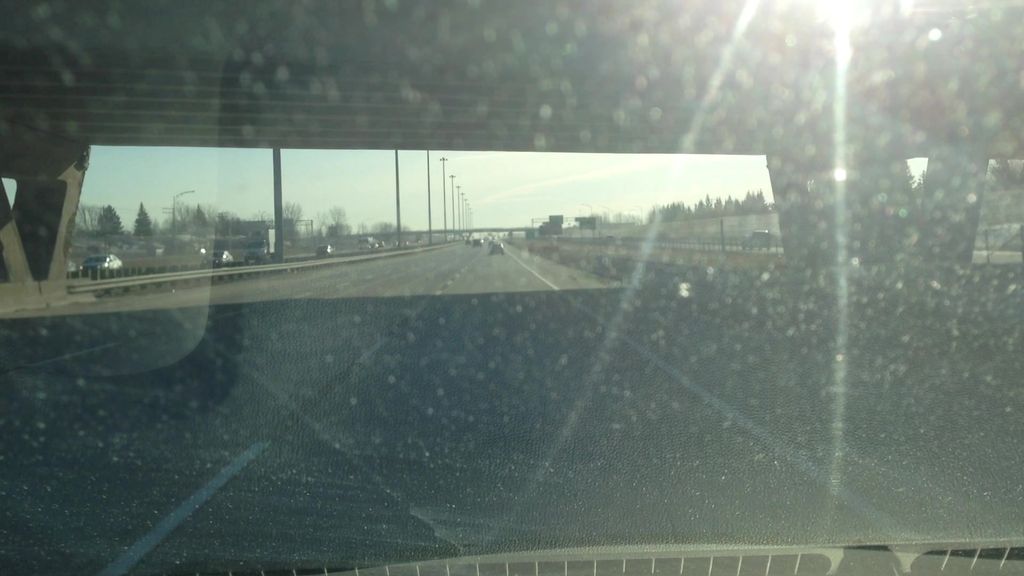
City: montreal